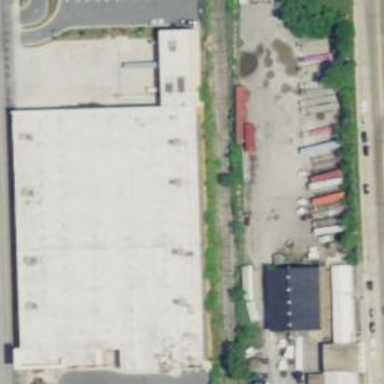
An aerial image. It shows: Commercial building housing wholesale shop.